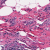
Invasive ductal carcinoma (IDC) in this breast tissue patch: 0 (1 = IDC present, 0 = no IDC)